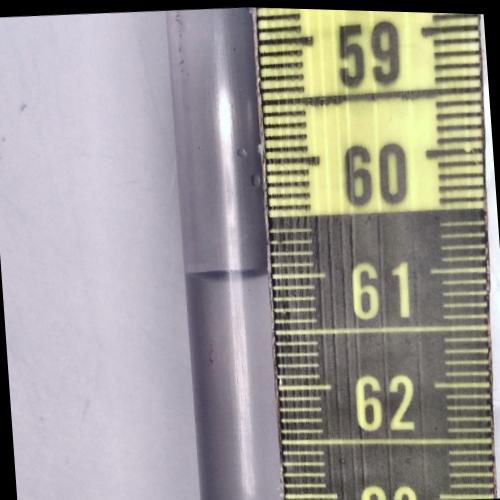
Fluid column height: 61.0 cm